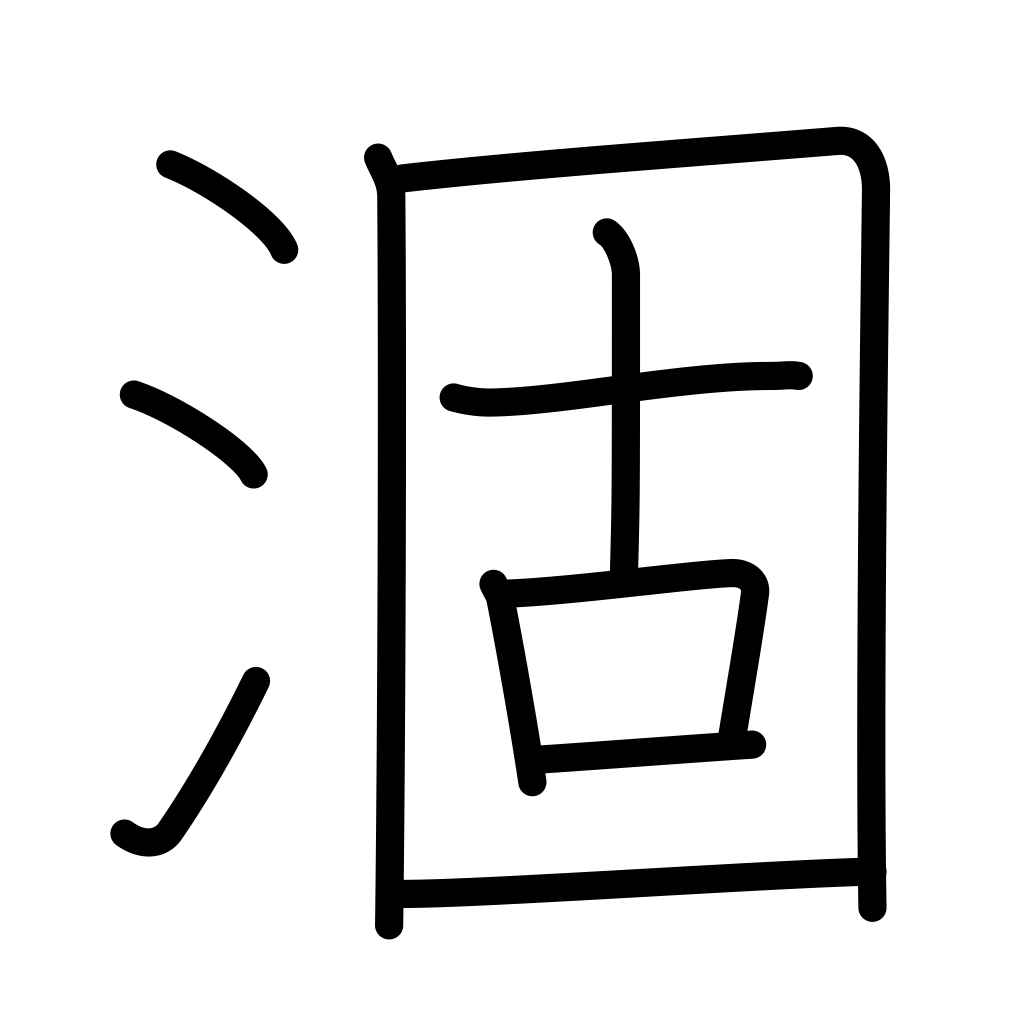
Meaning: dry up, mature